Question: Given some known input values and observed outputs, determine how many possible combinations exist for the unknown inputs that would produce the same outputs.
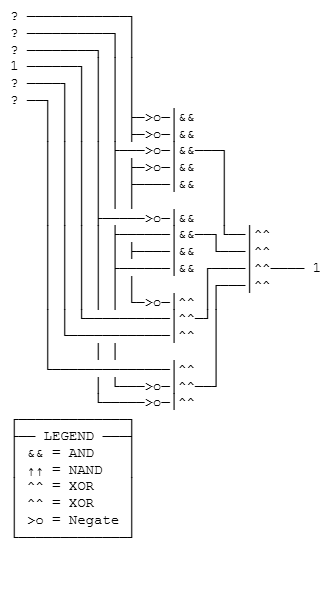
Answer: 0